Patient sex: M
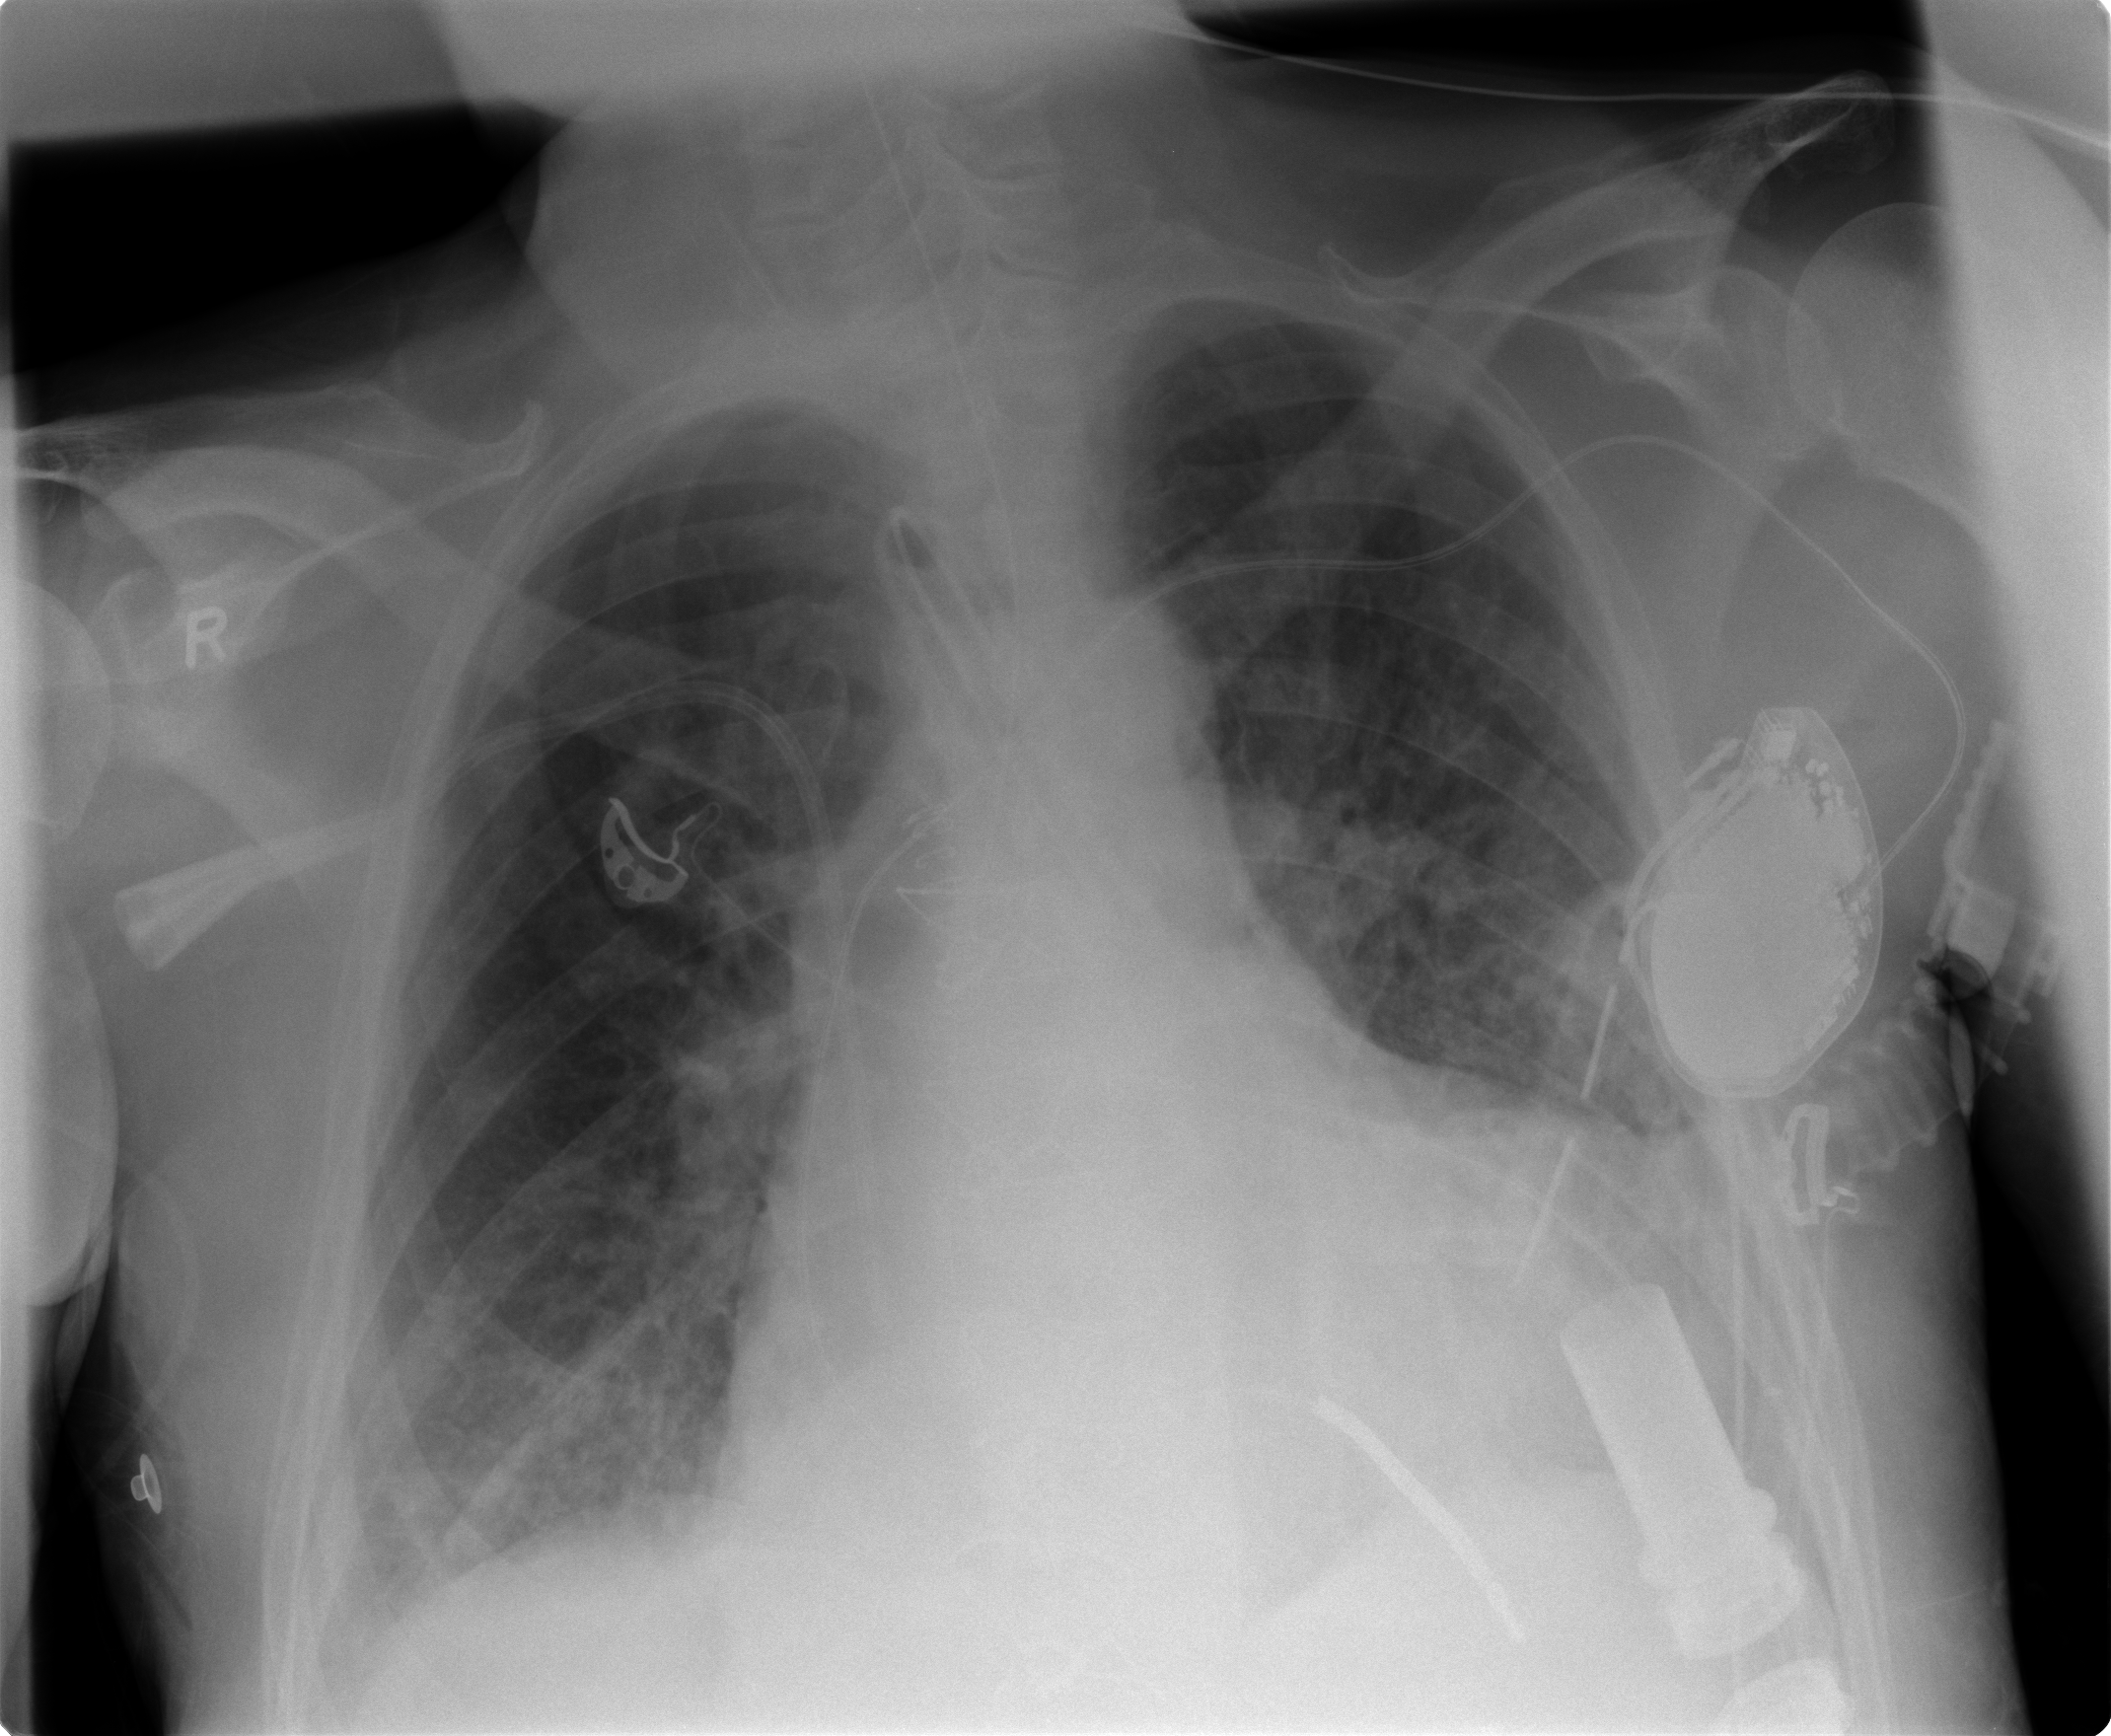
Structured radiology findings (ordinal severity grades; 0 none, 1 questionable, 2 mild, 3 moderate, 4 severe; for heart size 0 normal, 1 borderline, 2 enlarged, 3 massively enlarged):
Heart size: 3
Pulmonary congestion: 2
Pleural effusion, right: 1
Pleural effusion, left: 2
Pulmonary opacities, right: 2
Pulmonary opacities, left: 2
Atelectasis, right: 0
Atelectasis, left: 0